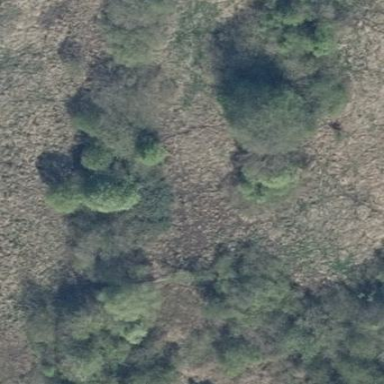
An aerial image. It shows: Area covered in scrub vegetation.